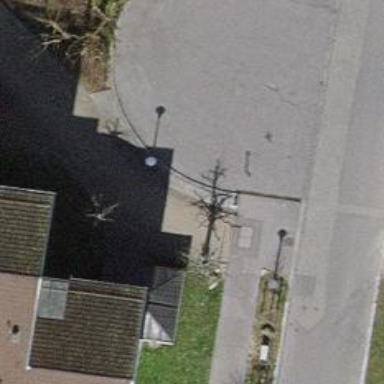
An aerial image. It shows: Swing gate.